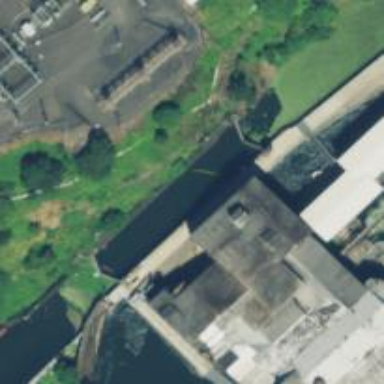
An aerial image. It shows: Lock gate on waterway.